八年级 · 解析几何
如图, 直线 $y=k x+b$ 分别与 $x$ 的负半轴和 $y$ 的正半轴交于点 $A$ 和点 $B$, 若 $O A=4$,则关于 $x$ 的方程 $k x+b=0$ 的解为是 $(\quad)$

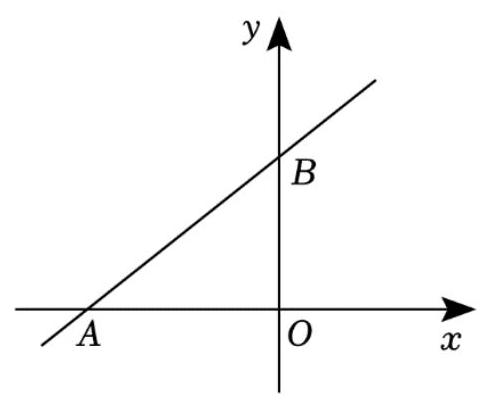
A. $x=-3$
B. $x=-4$
C. $x=3$
D. $x=4$
答案: B